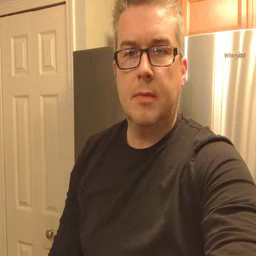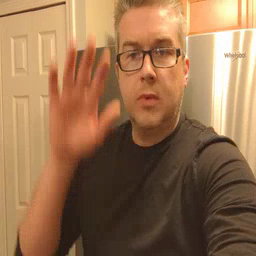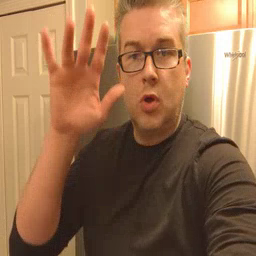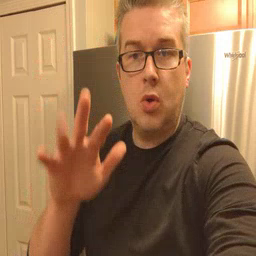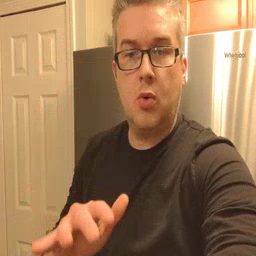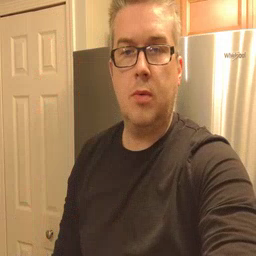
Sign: snow